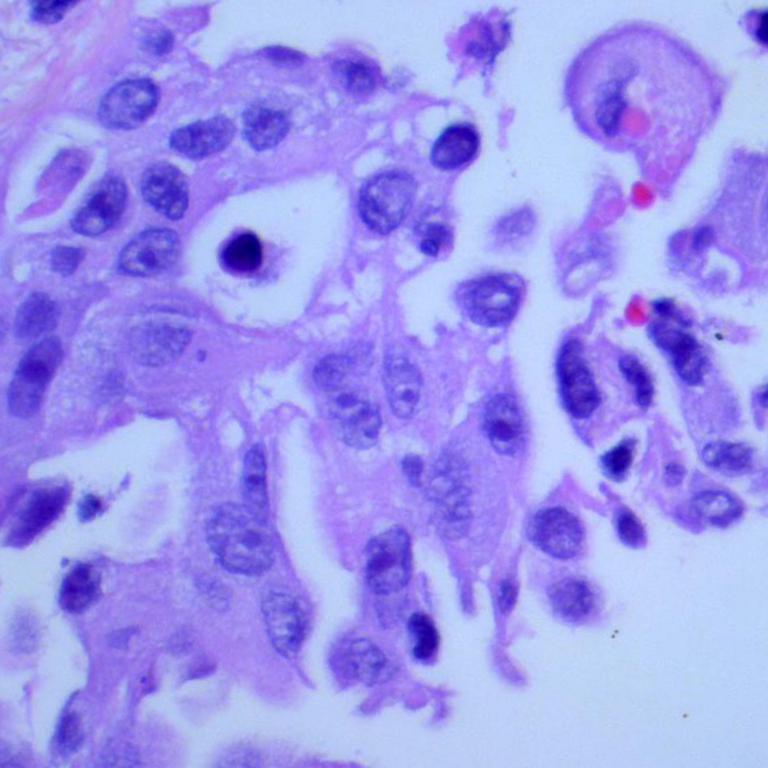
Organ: lung
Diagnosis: adenocarcinomas